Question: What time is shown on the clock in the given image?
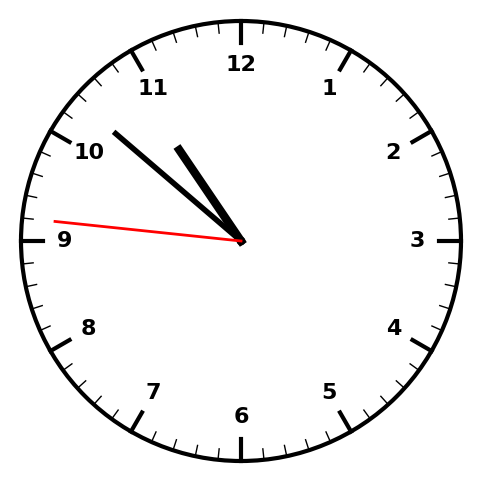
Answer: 10:51:46